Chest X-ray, PA view. Patient: 48 years old, sex F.
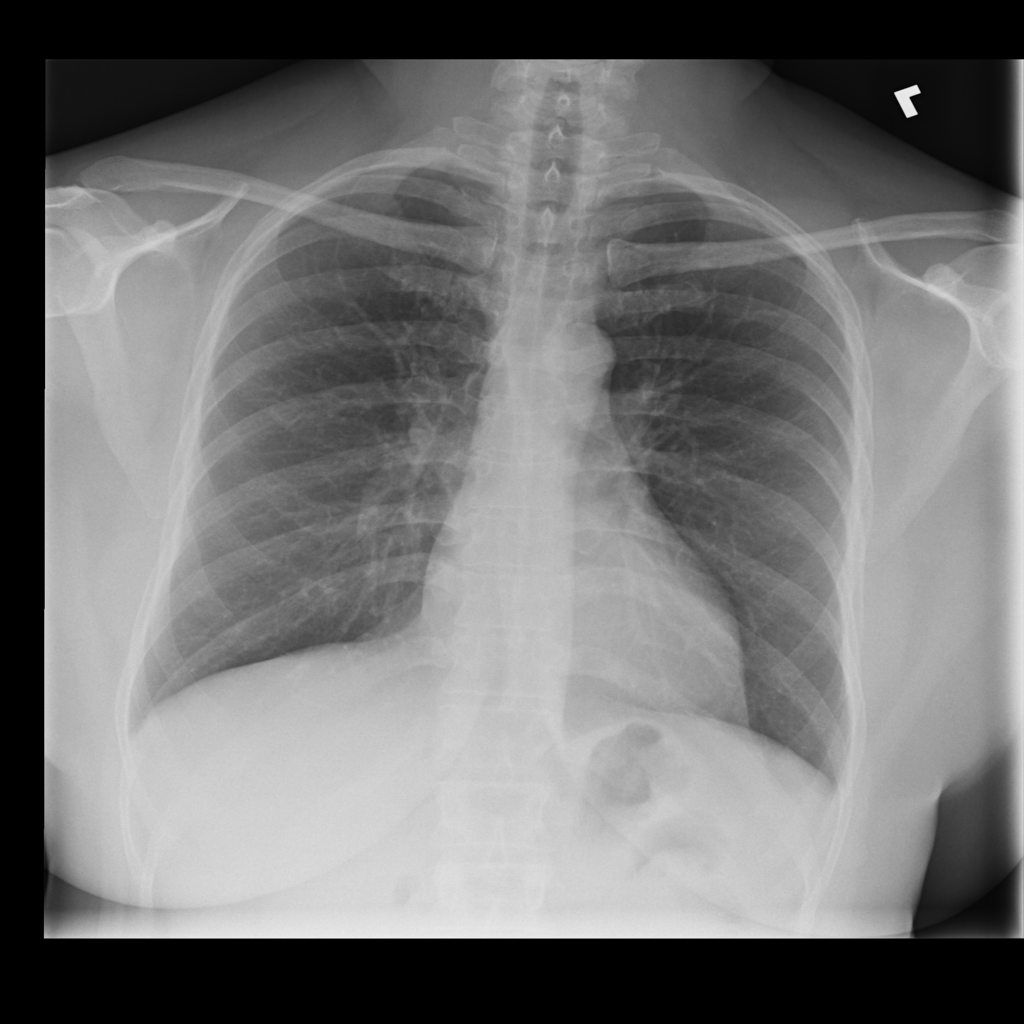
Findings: No Finding